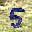
Label: 5